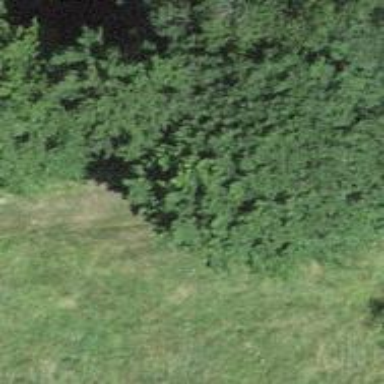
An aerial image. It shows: Grassy track with grade3 tracktype.